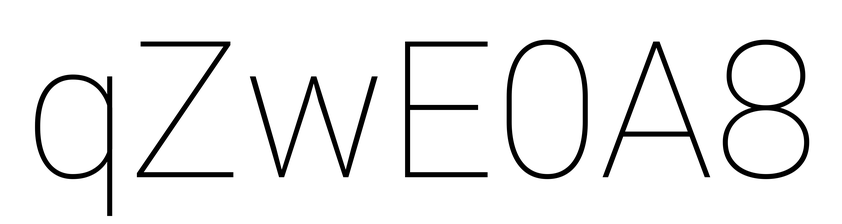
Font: Roboto_Thin